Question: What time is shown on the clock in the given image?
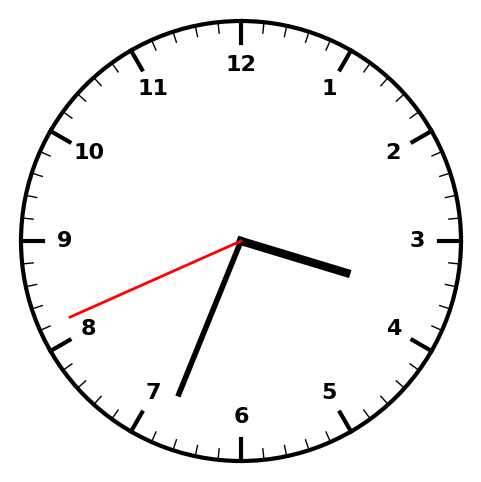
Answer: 03:33:41